Question: I did not find proper title for this question.
My problem is:
For example I have a table with two columns, column car brands and column car models.
I want table to be:
like in this picture

In another words brand name will show up 1 time only.
My input array is in this json format:
'''
[{"brand":"Audi","model":"A1"},
{"brand":"Audi","model":"A2"},
{"brand":"Audi","model":"A3"},
{"brand":"BMW","model":"3 Series"},
{"brand":"BMW","model":"5 Series"}]
'''
I can't figure out how do it in angularjs
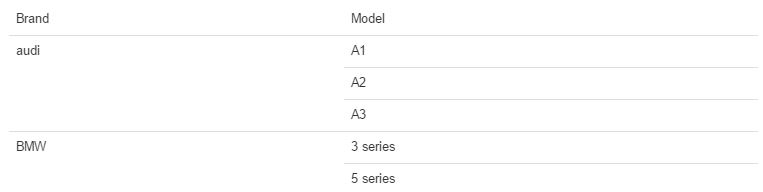
Answer: Here is a way to display it using the 'groupBy' filter.
'''
angular.module('app',['angular.filter'])
.controller('MainController', function($scope) {
$scope.cars = [{
"brand": "Audi",
"model": "A1"
}, {
"brand": "Audi",
"model": "A2"
}, {
"brand": "Audi",
"model": "A3"
}, {
"brand": "BMW",
"model": "3 Series"
}, {
"brand": "BMW",
"model": "5 Series"
}];
});
'''
'''
table, th, td {
border: 1px solid black;
border-collapse: collapse;
}
'''
'''
<script src="https://ajax.googleapis.com/ajax/libs/angularjs/1.2.22/angular.min.js"></script>
<script src="//cdnjs.cloudflare.com/ajax/libs/angular-filter/0.4.7/angular-filter.js"></script>
<div ng-app="app" ng-controller="MainController">
<table>
<tbody ng-repeat="(key, value) in cars | groupBy: 'brand'">
<tr>
<td rowspan="{{value.length}}">{{key}}</td>
<td>{{value[0].model}}</td>
</tr>
<tr ng-repeat="car in value" ng-if="!$first">
<td>{{car.model}}</td>
</tr>
</tbody>
</table>
</div>
'''